Aerial crown-view tile of a tropical tree (Barro Colorado Island, Panama), acquired 20250512:
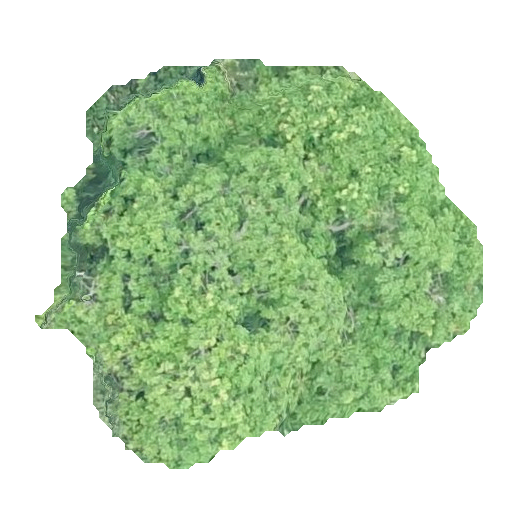
Species: Astronium graveolens
GBIF accepted scientific name: Astronium graveolens
Crown area: 190.353 m²